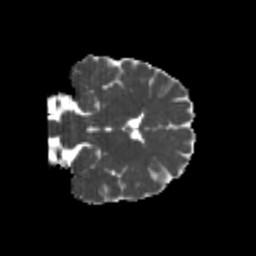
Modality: MD
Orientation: coronal
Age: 21
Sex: female
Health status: healthy
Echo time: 0.074 s